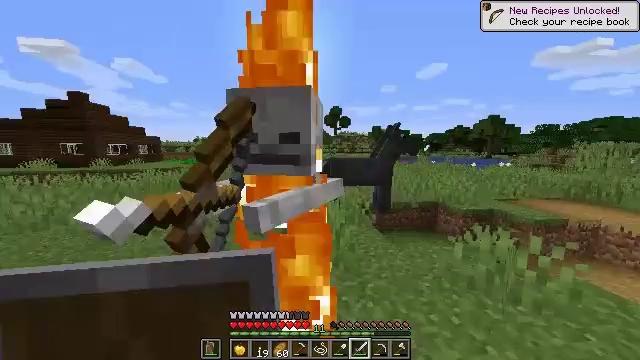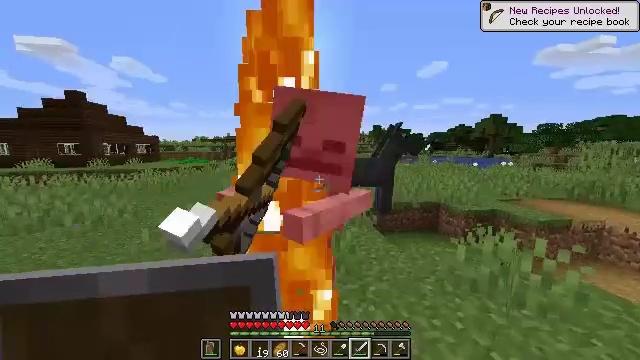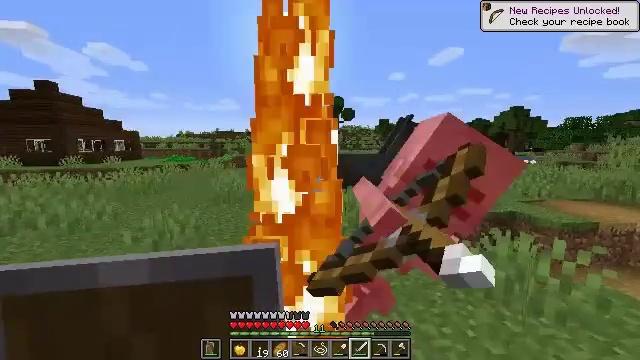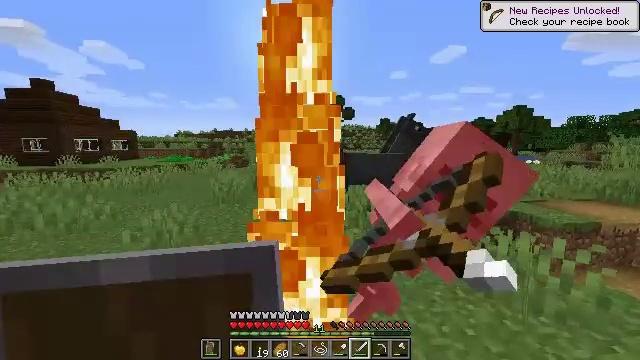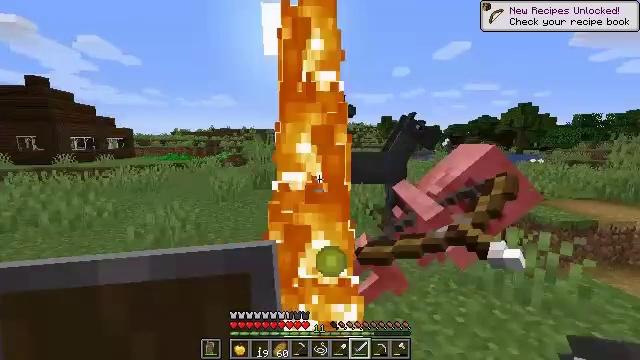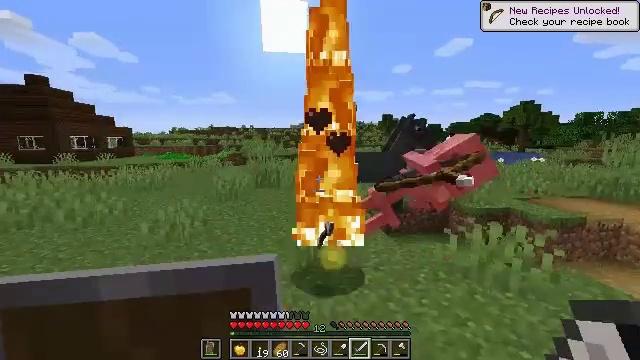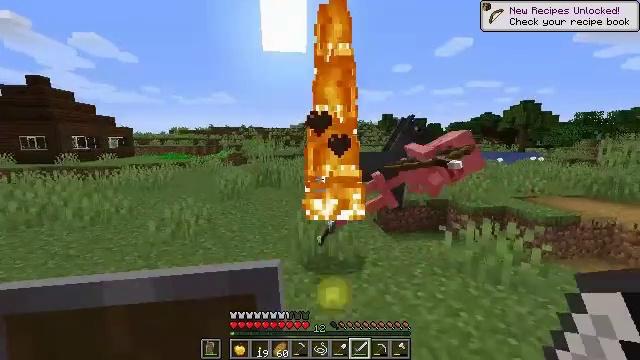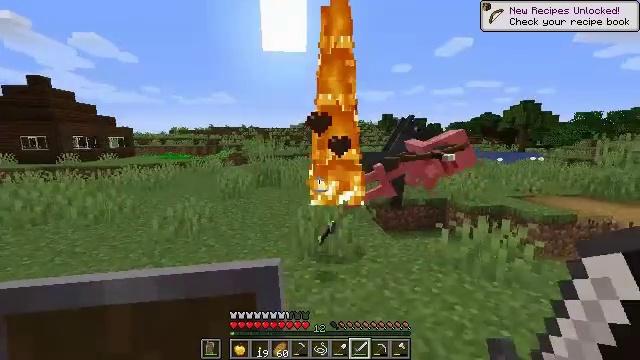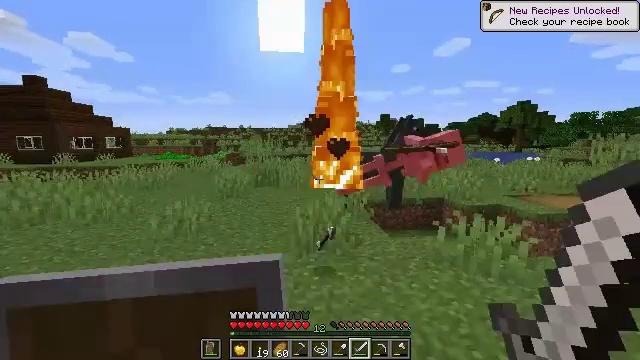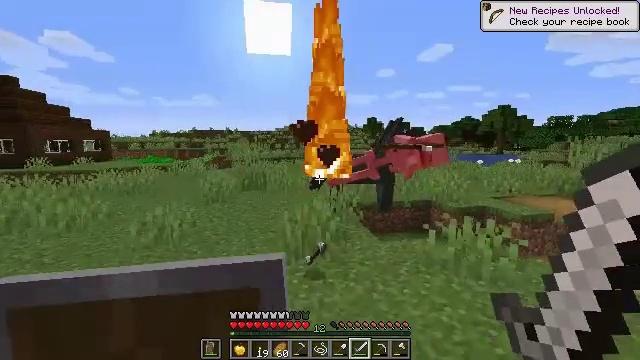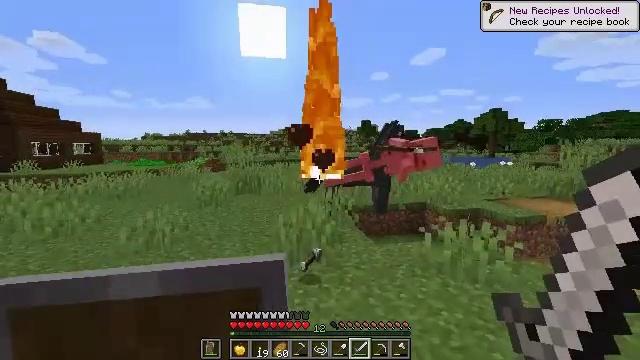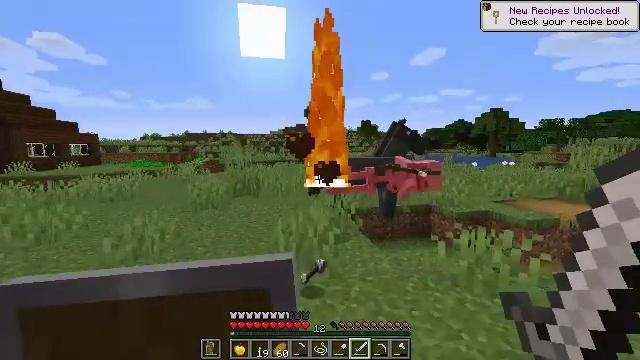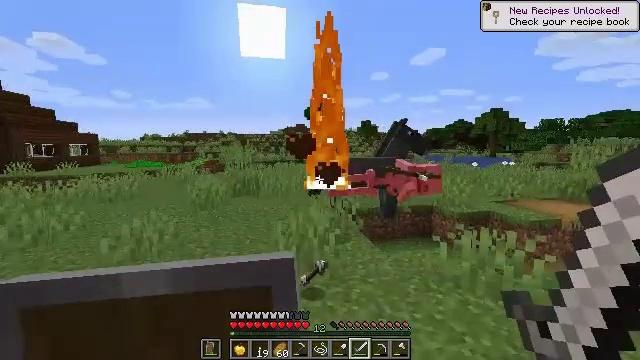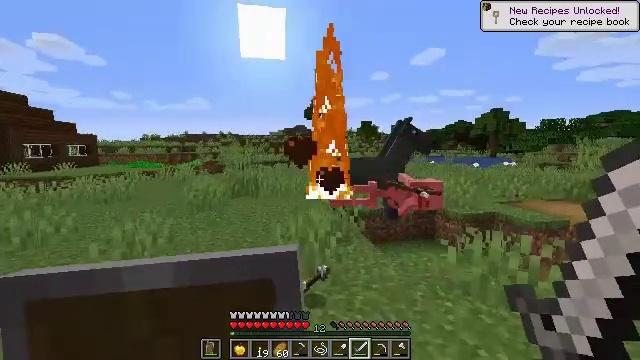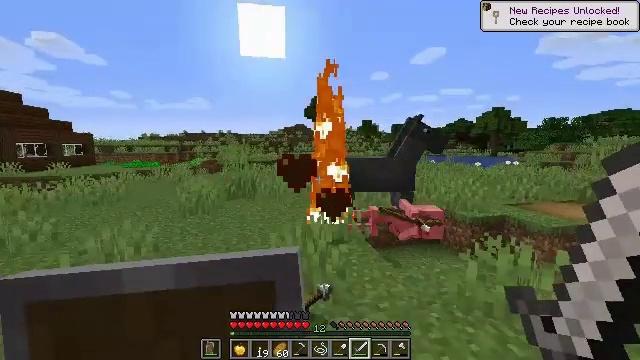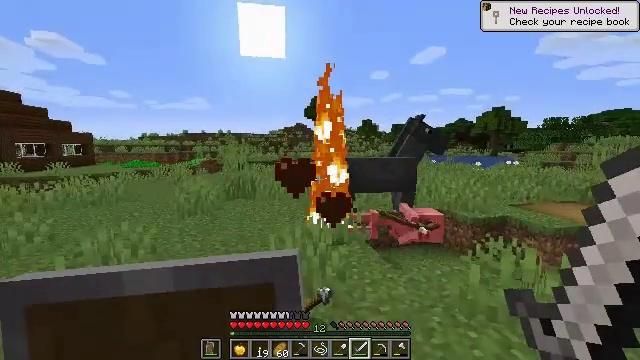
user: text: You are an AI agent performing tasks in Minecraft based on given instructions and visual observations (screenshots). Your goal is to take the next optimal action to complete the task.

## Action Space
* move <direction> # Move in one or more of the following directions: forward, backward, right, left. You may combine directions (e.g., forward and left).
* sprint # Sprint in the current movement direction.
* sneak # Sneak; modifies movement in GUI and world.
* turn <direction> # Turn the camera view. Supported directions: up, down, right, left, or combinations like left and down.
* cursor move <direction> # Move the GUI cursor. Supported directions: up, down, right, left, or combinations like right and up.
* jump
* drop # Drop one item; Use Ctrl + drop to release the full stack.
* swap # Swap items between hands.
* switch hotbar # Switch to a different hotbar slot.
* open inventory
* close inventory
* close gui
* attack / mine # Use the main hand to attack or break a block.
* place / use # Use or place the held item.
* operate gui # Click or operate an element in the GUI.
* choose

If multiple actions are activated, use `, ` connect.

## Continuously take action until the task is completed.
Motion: motion action
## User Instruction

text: Gather a cornflower for decorations.
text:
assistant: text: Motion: move back
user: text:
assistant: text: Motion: move back
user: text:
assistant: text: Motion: move back
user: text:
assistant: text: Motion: move back
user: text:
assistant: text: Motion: move back
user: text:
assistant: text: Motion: move back
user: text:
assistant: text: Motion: no_op
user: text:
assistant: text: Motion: move forward
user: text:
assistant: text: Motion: move forward, turn right
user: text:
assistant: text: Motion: move forward, turn right
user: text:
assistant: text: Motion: move forward
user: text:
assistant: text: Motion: move forward
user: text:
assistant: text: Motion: move forward
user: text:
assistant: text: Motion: move forward
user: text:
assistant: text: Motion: move forward
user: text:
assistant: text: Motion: move forward, turn down
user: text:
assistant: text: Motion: move forward, turn right and down
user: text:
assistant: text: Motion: move forward, turn right
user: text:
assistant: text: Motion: move forward, sprint, turn right and down
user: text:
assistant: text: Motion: move forward, sprint, turn right
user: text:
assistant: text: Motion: move forward, sprint
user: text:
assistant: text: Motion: move forward, sprint
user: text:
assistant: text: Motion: move forward, turn right and up
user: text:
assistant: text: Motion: move forward, turn right and up
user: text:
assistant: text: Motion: move forward, turn right and up
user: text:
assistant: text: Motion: move forward, turn right
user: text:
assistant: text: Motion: move forward
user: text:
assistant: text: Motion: move forward
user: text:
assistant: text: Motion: move forward
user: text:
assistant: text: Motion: move forward